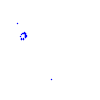
Particle: kaon